Question: i am developing the application in which user mobile no and international country code should be set automatically on the basis of SIM card provider.
i.e if i install this application in first page country code and my phone no should be filled automatically.i want this result as my output.
i have done this using static code but i want to do dynamically.if user uses this application then country code and mobile no should be selected automatically.
i have searched on net but there is not a exact answer of this question.
I have seen the application in which they are doing this thing so how they are doing?
Thanks
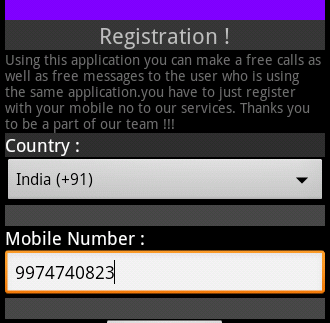
Answer: Here is the code snippet that will help you in getting the phone number:
'''
TelephonyManager tMgr = (TelephonyManager)mAppContext.getSystemService(Context.TELEPHONY_SERVICE);
String phoneNumber = tMgr.getLine1Number();
'''
Don't forget to include 'READ_PHONE_STATE' permission in manifest file.